Interaction volume radius: 5 \u00c5
Interaction volume height: 15 \u00c5
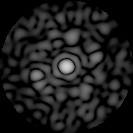
Disorder parameter: 0.8467